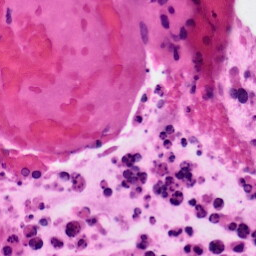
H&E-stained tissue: Colon